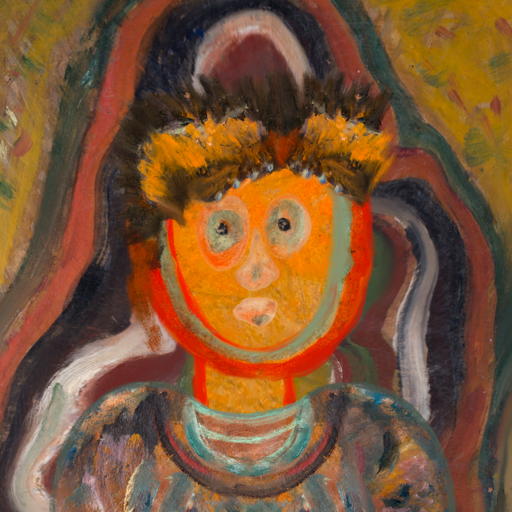
Background: AfterRaid, Head And Neck Front: Sisters, Face Front: Childish, Bust: Boggyland, Hair Front: Sisters, Head Accessory: Gypsy_Queen, Second Necklace: Blank, Necklace: Blank, Baby: Blank